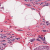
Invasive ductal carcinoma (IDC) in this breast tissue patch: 1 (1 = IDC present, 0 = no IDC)